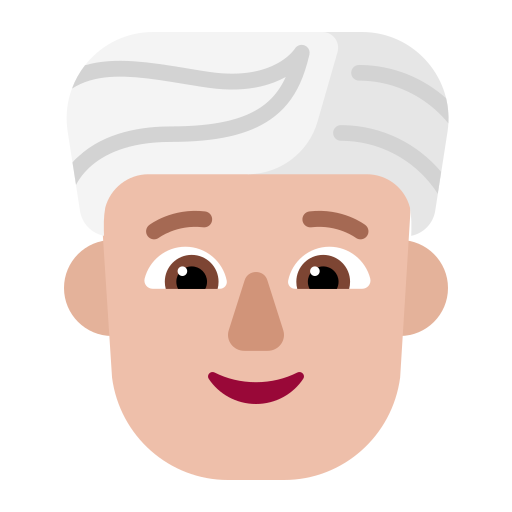
person wearing turban flat  light